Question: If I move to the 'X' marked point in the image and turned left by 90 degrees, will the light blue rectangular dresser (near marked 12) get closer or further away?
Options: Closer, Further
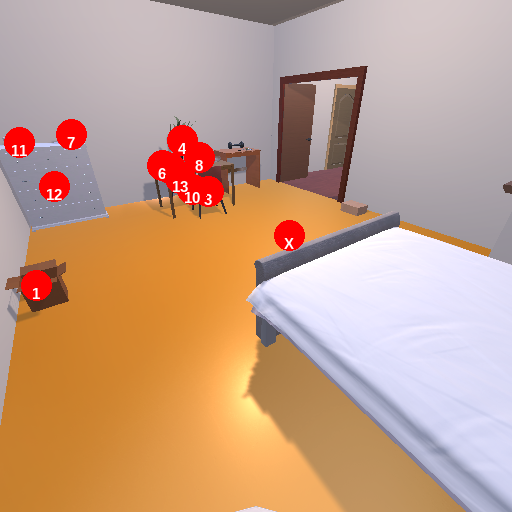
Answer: Closer